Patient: sex M, age 53
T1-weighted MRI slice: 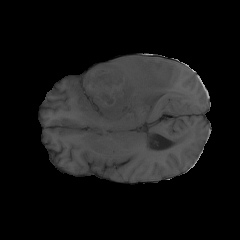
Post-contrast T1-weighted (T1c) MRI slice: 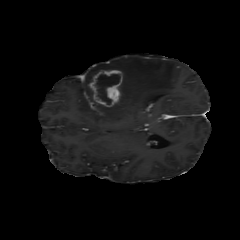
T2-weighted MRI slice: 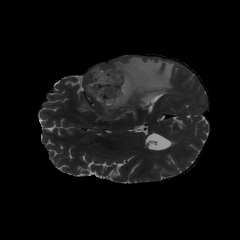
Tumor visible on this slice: yes
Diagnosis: Glioblastoma, IDH-wildtype
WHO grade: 4